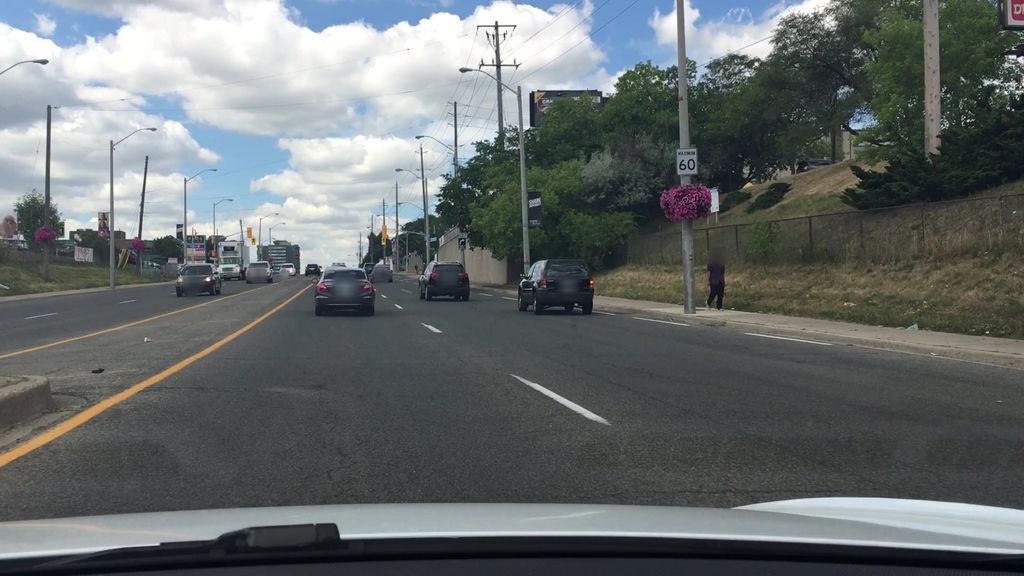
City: toronto